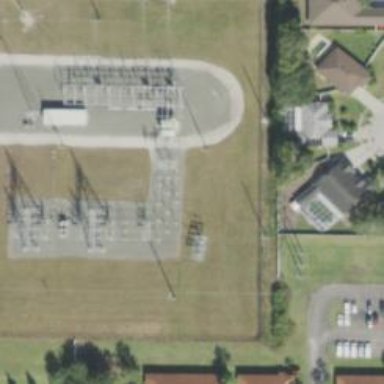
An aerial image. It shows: Switch for power supply.